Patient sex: F
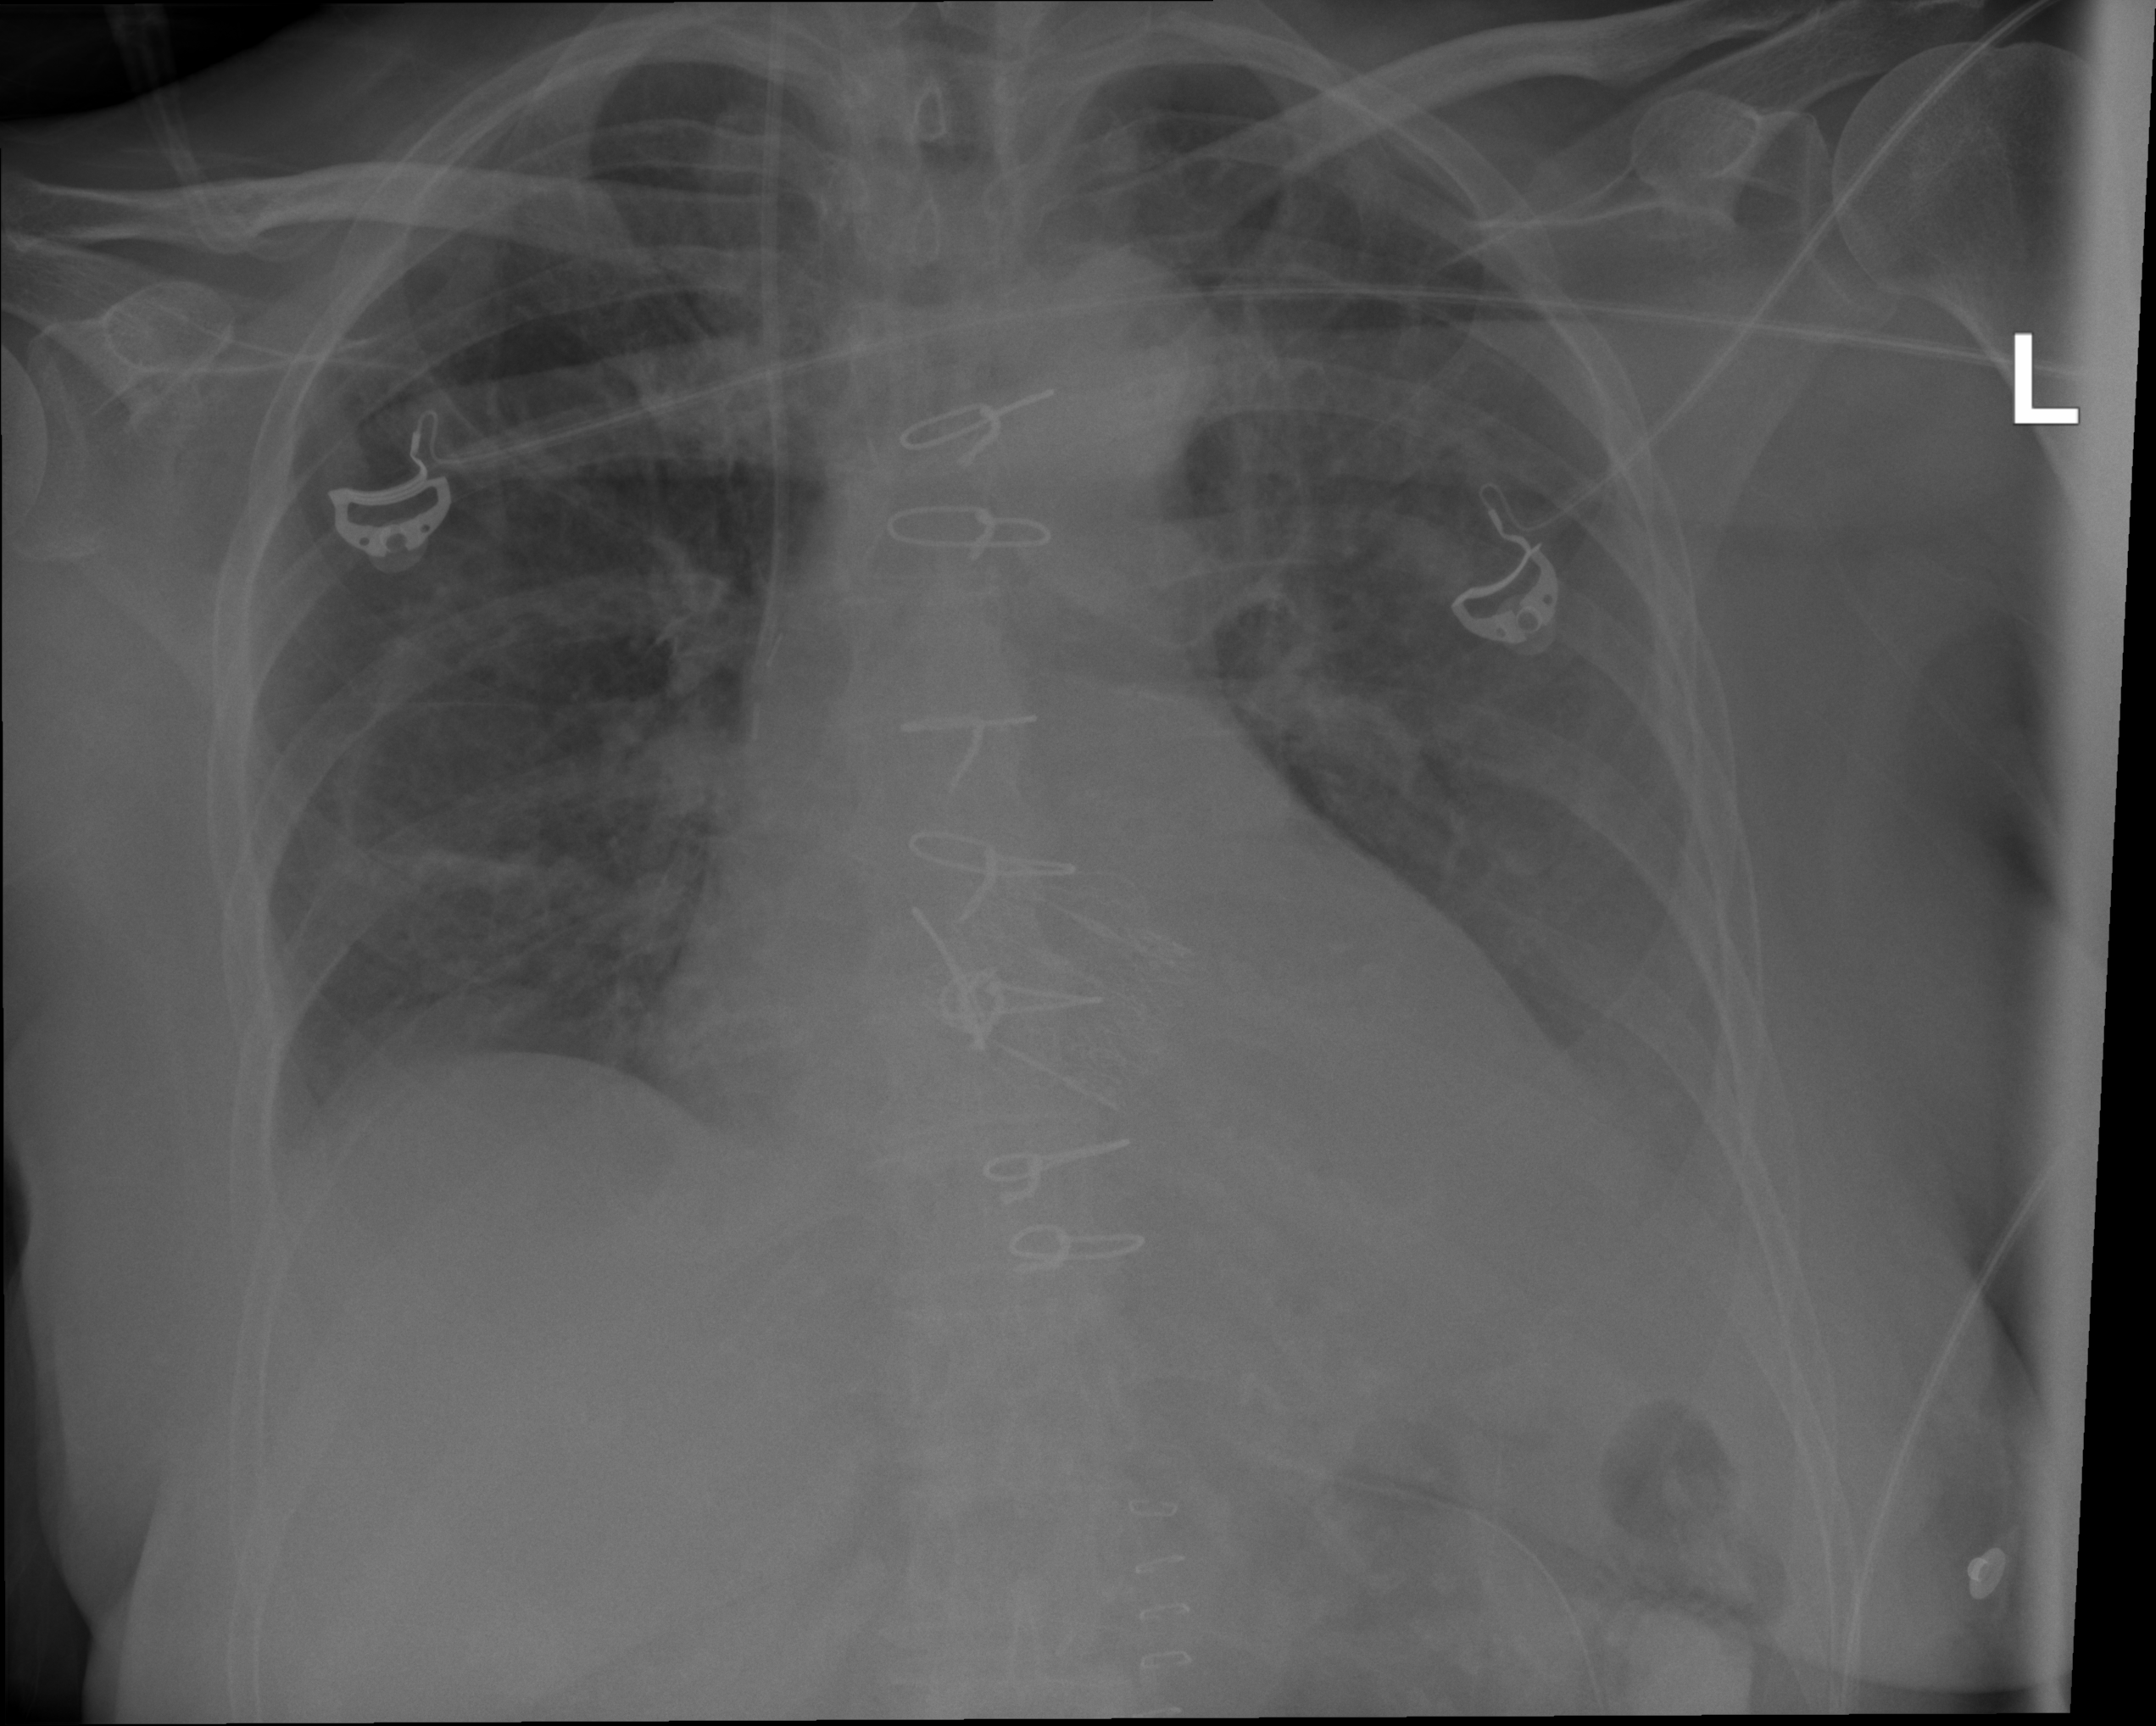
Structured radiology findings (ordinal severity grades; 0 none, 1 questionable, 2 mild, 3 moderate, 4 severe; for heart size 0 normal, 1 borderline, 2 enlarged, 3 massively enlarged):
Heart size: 1
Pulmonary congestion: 0
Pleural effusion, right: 0
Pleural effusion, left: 2
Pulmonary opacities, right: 0
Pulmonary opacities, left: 0
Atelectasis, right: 2
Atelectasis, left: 2